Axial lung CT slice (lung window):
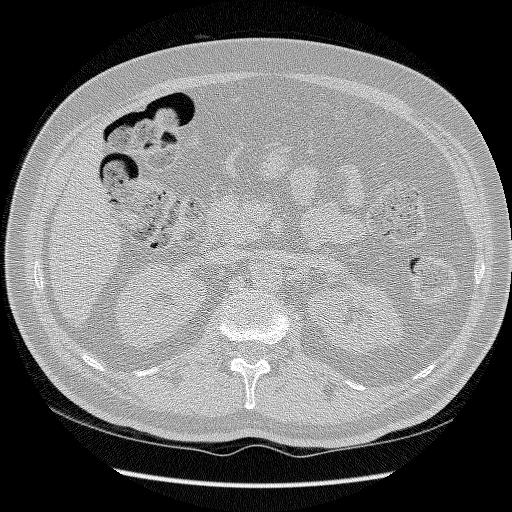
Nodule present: no